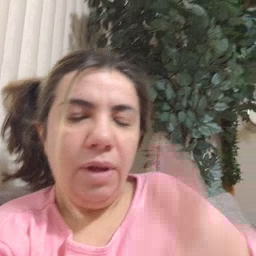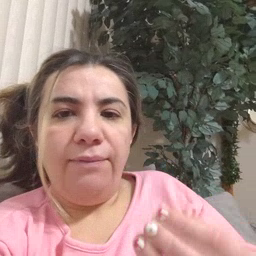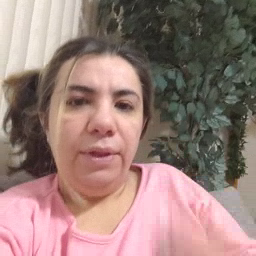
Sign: wet